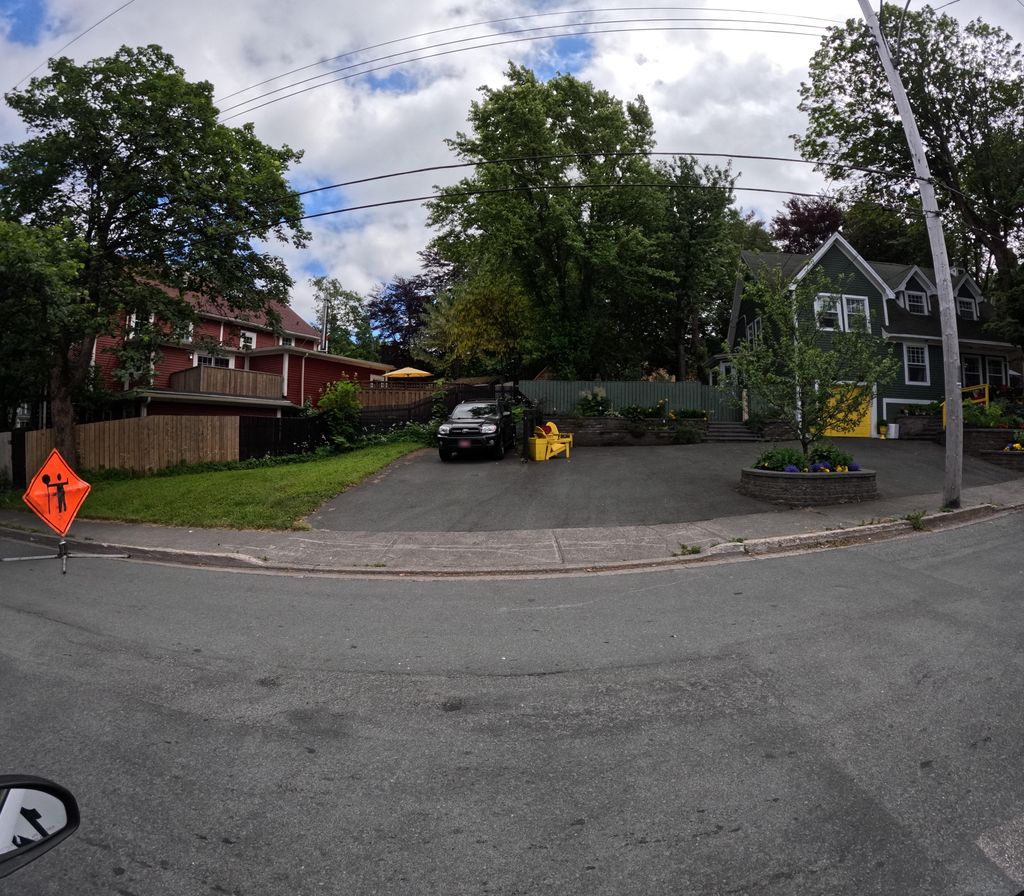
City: st_johns